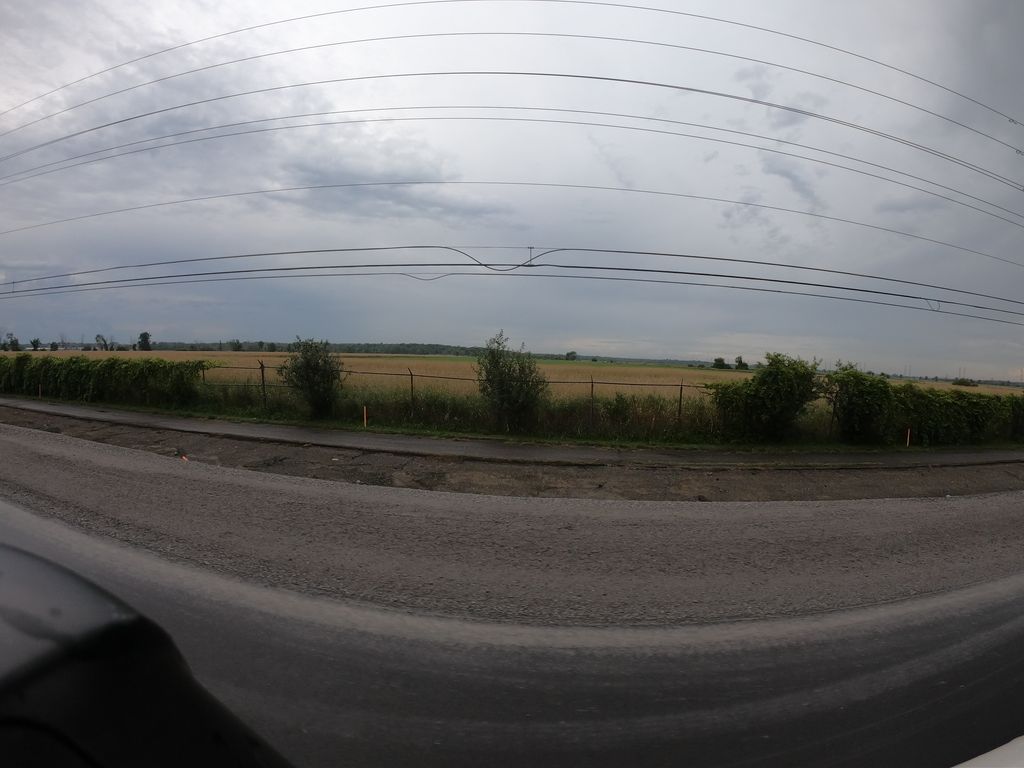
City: ottawa-gatineau